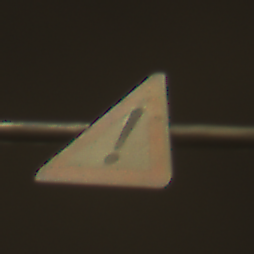
Verkehrszeichen: Gefahrenstelle
Umgebung: Outdoor, Urban
Tageszeit: Night
Wetter: Overcast
Licht: Artificial
Jahreszeit: NotSpecified
Kontrast: MediumContrast